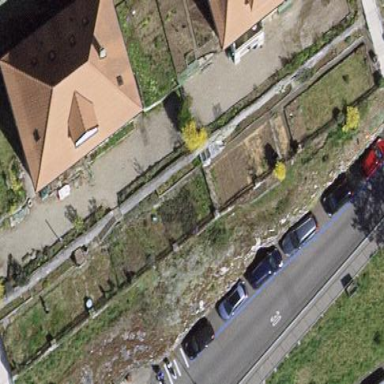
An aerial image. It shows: Garden that is leisure land.